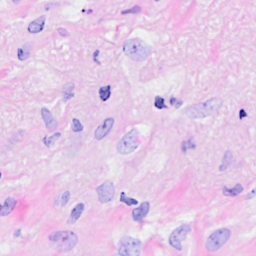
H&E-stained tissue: Breast